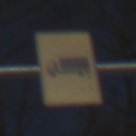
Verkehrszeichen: KFZZulaessigeGesamtmasse3Komma5TOhnePfeilsymbol
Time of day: MorningAfternoon
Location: Outdoor (Special)
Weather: Clear
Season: Winter
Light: Natural